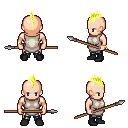
a pixel art fantasy rpg character, male body template, human, light skin, white tunic, metal pants, gold mohawk hairstyle, bracelets, black shoes, spear, four views (front, back, left, right), 2x2 character sprite sheet, small pixel art, hard edges, no anti-aliasing